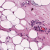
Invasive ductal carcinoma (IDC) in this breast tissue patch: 0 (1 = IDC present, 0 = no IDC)